Field crop: maize
Growth stage: 2
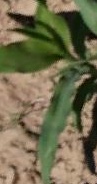
Species: maize